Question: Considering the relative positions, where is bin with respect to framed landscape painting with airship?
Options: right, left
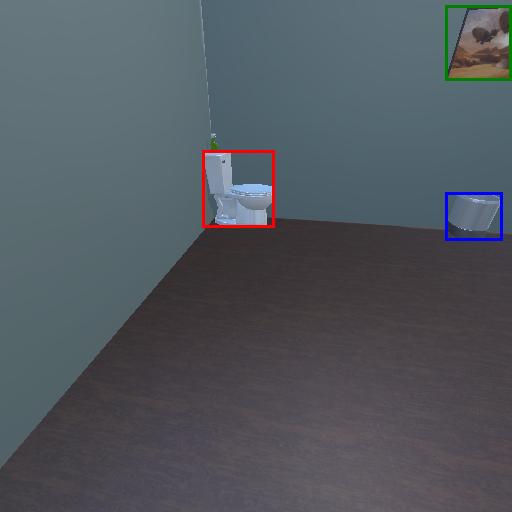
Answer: right